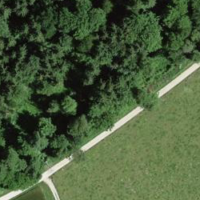
EUNIS habitat code: 44
Species observed at this site:
Stictoleptura rubra